Aerial crown-view tile of a tropical tree (Barro Colorado Island, Panama), acquired 20250124:
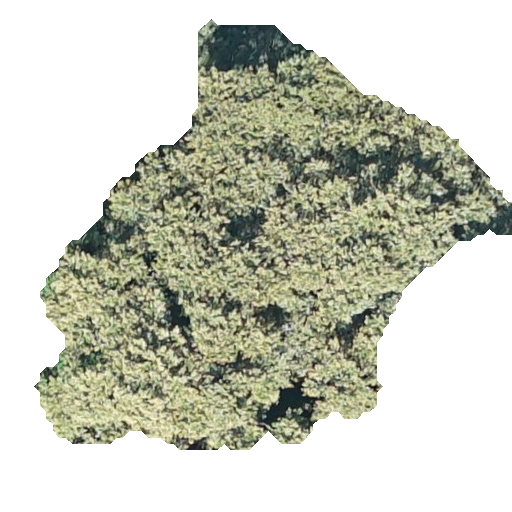
Species: Luehea seemannii
GBIF accepted scientific name: Luehea seemannii
Crown area: 181.854 m²